Field crop: maize
Growth stage: 2
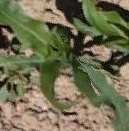
Species: maize